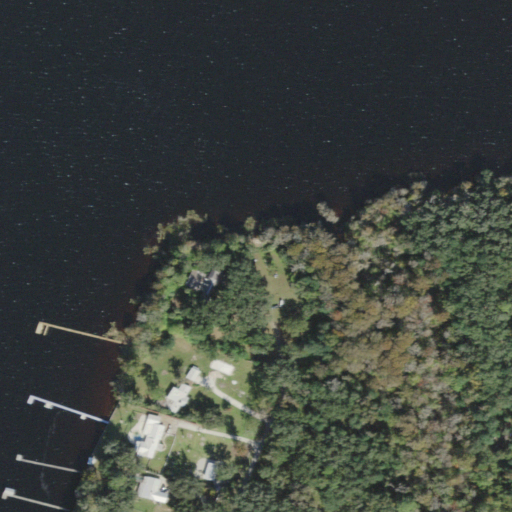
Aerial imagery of cape in Florida named Cole Point containing open water, evergreen forest, woody wetlands, open development, grassland, medium intensity development, herbaceous wetlands, and pasture